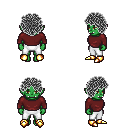
a pixel art fantasy rpg character, female body template, orc, green skin, maroon long-sleeve shirt, white pants, gray curly afro hairstyle, gold boots, four views (front, back, left, right), 2x2 character sprite sheet, small pixel art, hard edges, no anti-aliasing